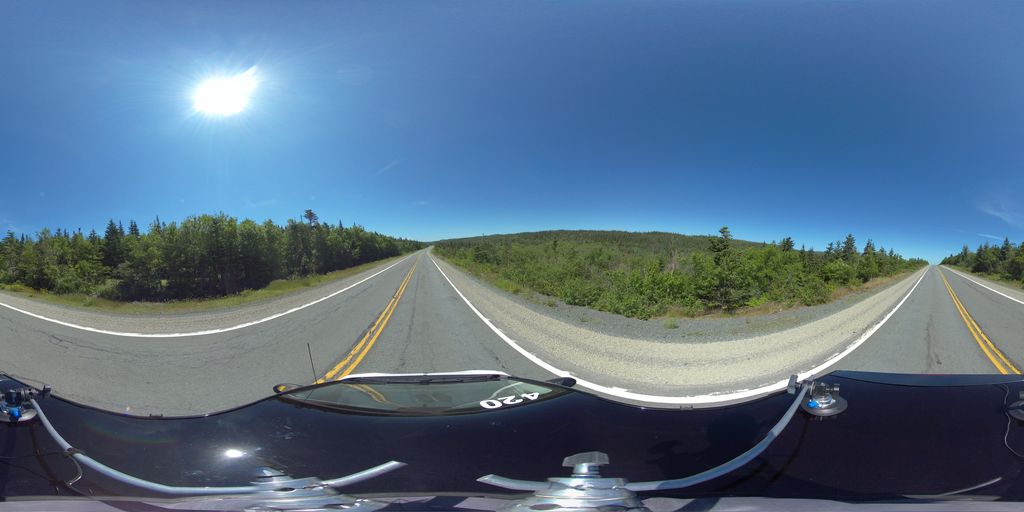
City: st_johns